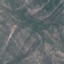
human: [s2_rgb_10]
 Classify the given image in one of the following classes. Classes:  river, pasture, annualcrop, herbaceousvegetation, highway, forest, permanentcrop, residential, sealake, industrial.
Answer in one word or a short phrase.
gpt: HerbaceousVegetation